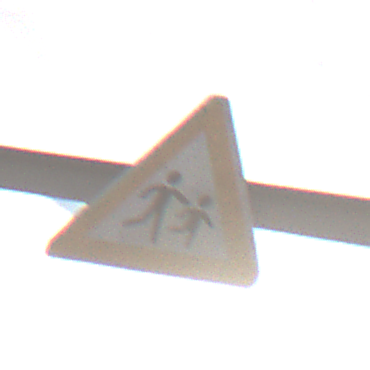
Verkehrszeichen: KinderLinks
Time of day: MorningAfternoon
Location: Outdoor (Nature)
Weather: PartlyCloudy
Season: Winter
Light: Natural